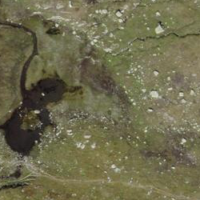
EUNIS habitat code: 26
Species observed at this site:
Eriophorum scheuchzeri
Rana temporaria